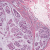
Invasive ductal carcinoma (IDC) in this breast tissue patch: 1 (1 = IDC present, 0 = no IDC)